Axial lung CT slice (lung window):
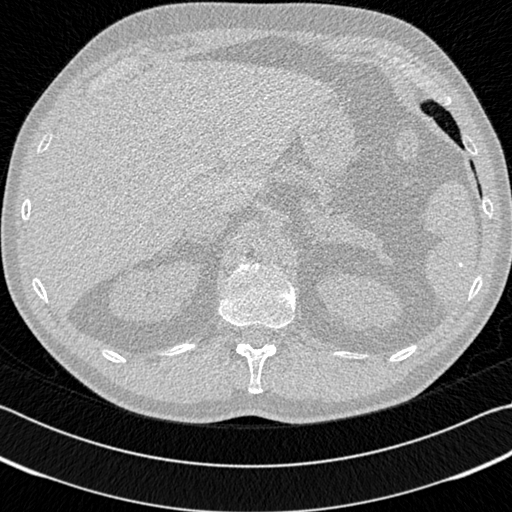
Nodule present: no